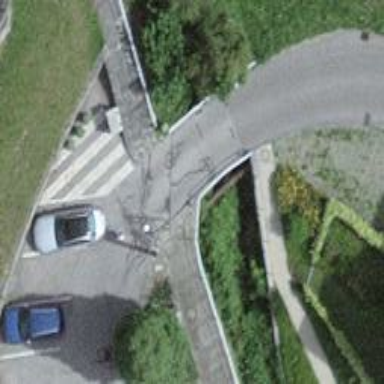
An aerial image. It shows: Kerb with raised edge.